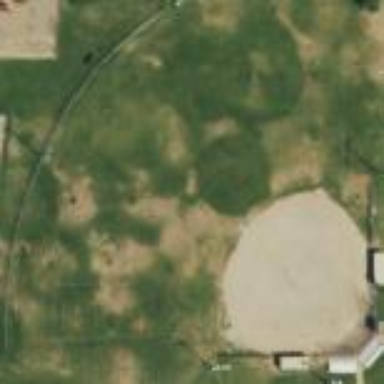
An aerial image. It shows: Baseball pitch for leisure and sports activities.